Field crop: tomato
Growth stage: 1
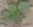
Species: solanum